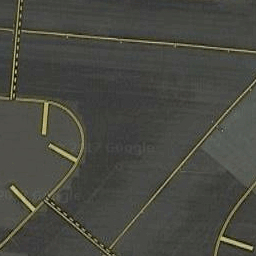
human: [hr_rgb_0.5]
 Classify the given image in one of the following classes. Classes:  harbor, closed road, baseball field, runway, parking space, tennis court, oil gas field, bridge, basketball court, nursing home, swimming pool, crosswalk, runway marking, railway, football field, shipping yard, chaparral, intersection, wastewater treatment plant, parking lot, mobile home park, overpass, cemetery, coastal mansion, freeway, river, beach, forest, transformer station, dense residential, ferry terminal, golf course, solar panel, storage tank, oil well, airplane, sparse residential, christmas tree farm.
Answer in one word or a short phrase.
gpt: runway marking